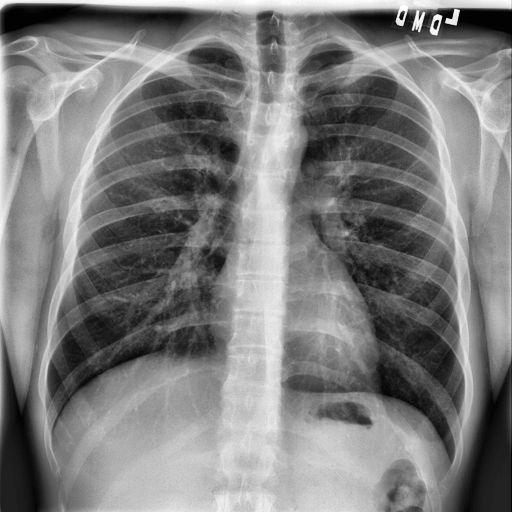
Finding: NORMAL